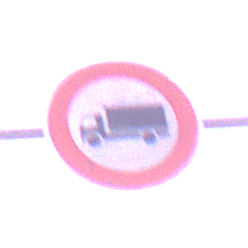
Verkehrszeichen: VerbotFuerKraftfahrzeugeUeberDreiKommaFuenfTonnen
Umgebung: Outdoor, Nature
Tageszeit: Dawn
Wetter: PartlyCloudy
Licht: Natural
Jahreszeit: NotSpecified
Kontrast: MediumContrast